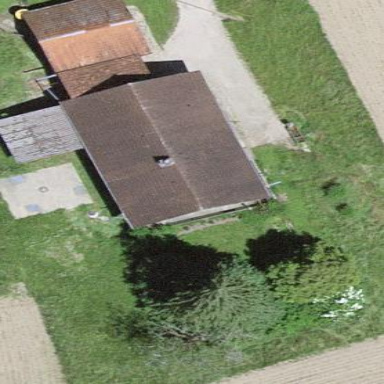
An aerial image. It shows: Farm building.